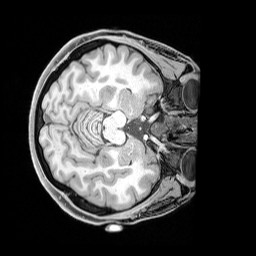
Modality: T1w
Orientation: axial
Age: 31
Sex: female
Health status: healthy
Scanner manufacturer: siemens
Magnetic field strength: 3 T
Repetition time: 1.65 s
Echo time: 0.00182 s